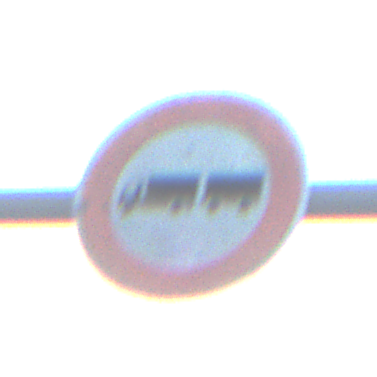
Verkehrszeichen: VerbotLastkraftwagenMitAnhaenger
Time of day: SunriseSunset
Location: Outdoor (Beach)
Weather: PartlyCloudy
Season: NotSpecified
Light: Natural